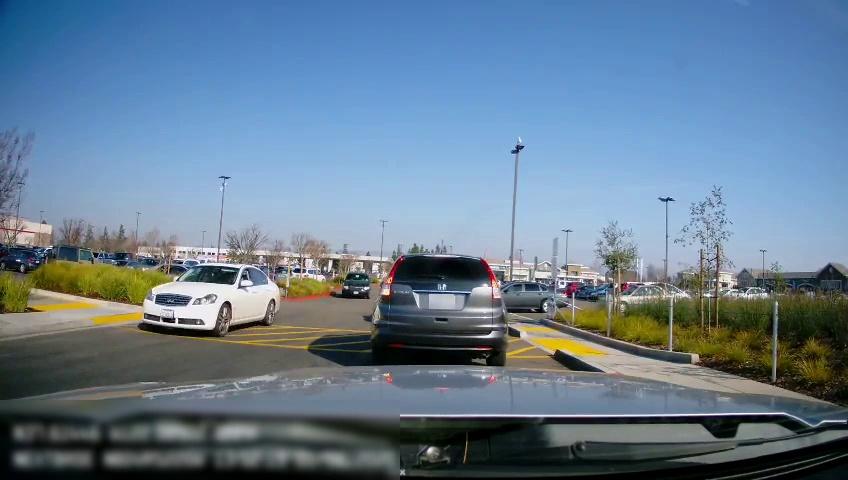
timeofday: Day
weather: Sunny
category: Drivable Space
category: Vehicles | SUV
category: Vehicles | Car
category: Vehicles | SUV
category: Vehicles | Car